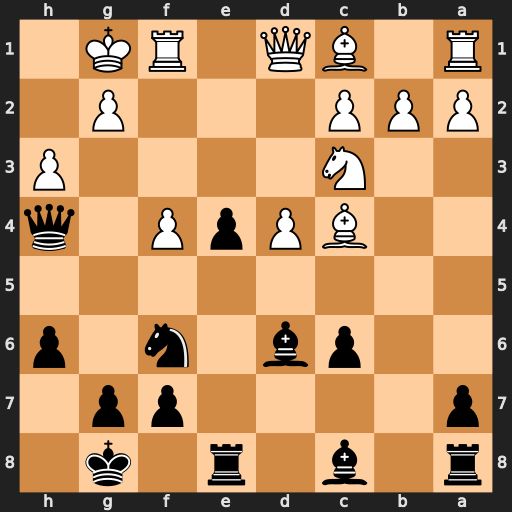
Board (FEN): r1b1r1k1/p4pp1/2pb1n1p/8/2BPpP1q/2N4P/PPP3P1/R1BQ1RK1
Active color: b
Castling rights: -
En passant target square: f3
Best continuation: exf3 Qxf3 Qxd4+